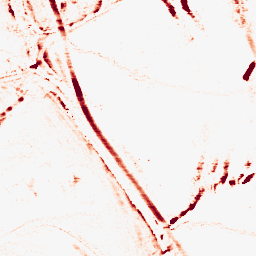
Category: morphological
Decomposition family: morphological_rect
Decomposition parameters: operation: opening
width: 10
height: 3
Upsampling method: cubic_mitchell
Upsampling parameters: scale: 4
Upsampling scale: 4